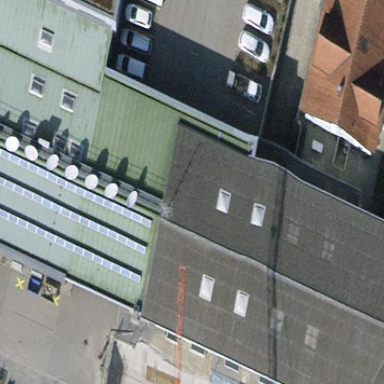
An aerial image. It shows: Industrial building.